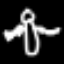
Label: angel